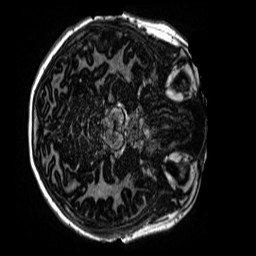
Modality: MP2RAGE
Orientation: axial
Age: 12
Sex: female
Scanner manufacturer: siemens
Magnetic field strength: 3 T
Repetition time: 4 s
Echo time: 0.00299 s